Field crop: maize
Growth stage: 2
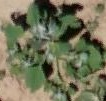
Species: chenopodium